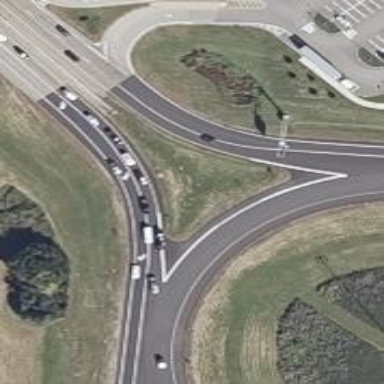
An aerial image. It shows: Roundabout on trunk highway with asphalt surface. The road is expressway.